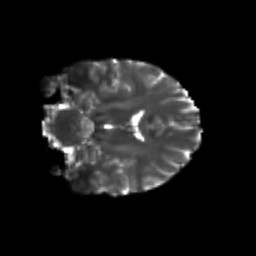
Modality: T2w
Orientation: coronal
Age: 23
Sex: male
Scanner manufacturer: siemens
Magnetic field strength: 3 T
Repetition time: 3.5 s
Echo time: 0.104 s